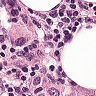
Metastatic tissue present: yes